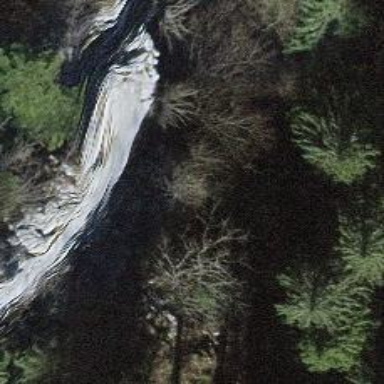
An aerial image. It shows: Natural cliff.